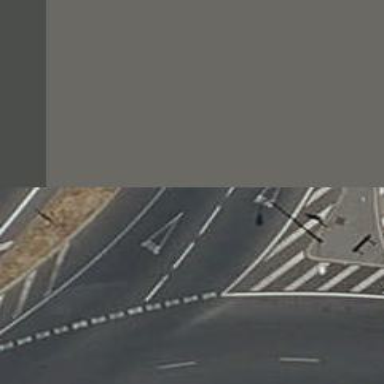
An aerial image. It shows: Road with "give way" sign.